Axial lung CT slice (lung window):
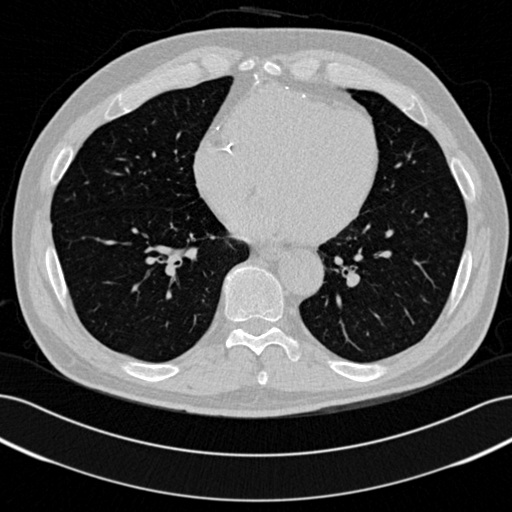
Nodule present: no